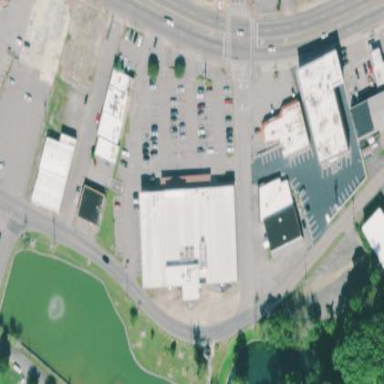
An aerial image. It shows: Supermarket located in building.